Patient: sex M, age 78
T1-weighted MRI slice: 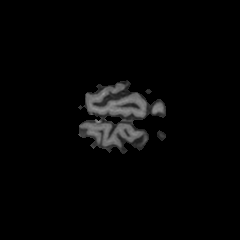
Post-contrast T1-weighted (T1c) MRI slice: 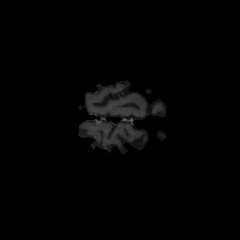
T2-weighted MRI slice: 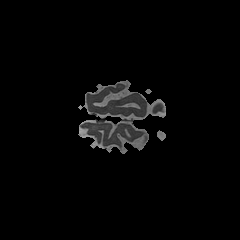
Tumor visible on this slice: no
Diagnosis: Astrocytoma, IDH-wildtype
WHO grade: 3